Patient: sex F, age 59
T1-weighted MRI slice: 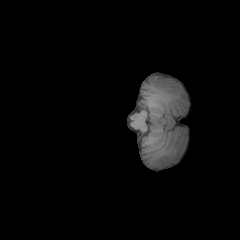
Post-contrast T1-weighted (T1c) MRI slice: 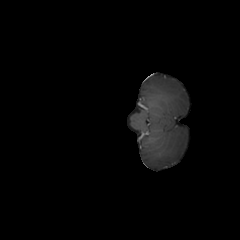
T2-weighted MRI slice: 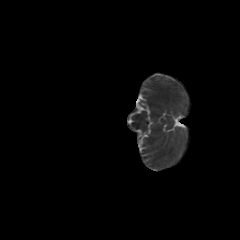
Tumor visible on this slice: no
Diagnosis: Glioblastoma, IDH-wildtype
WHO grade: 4